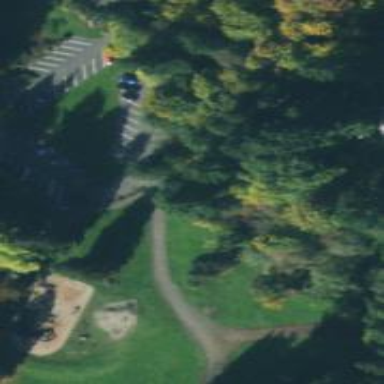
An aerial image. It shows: Disc golf tee.